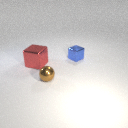
large red metal cube behind small brown metal sphere